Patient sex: F
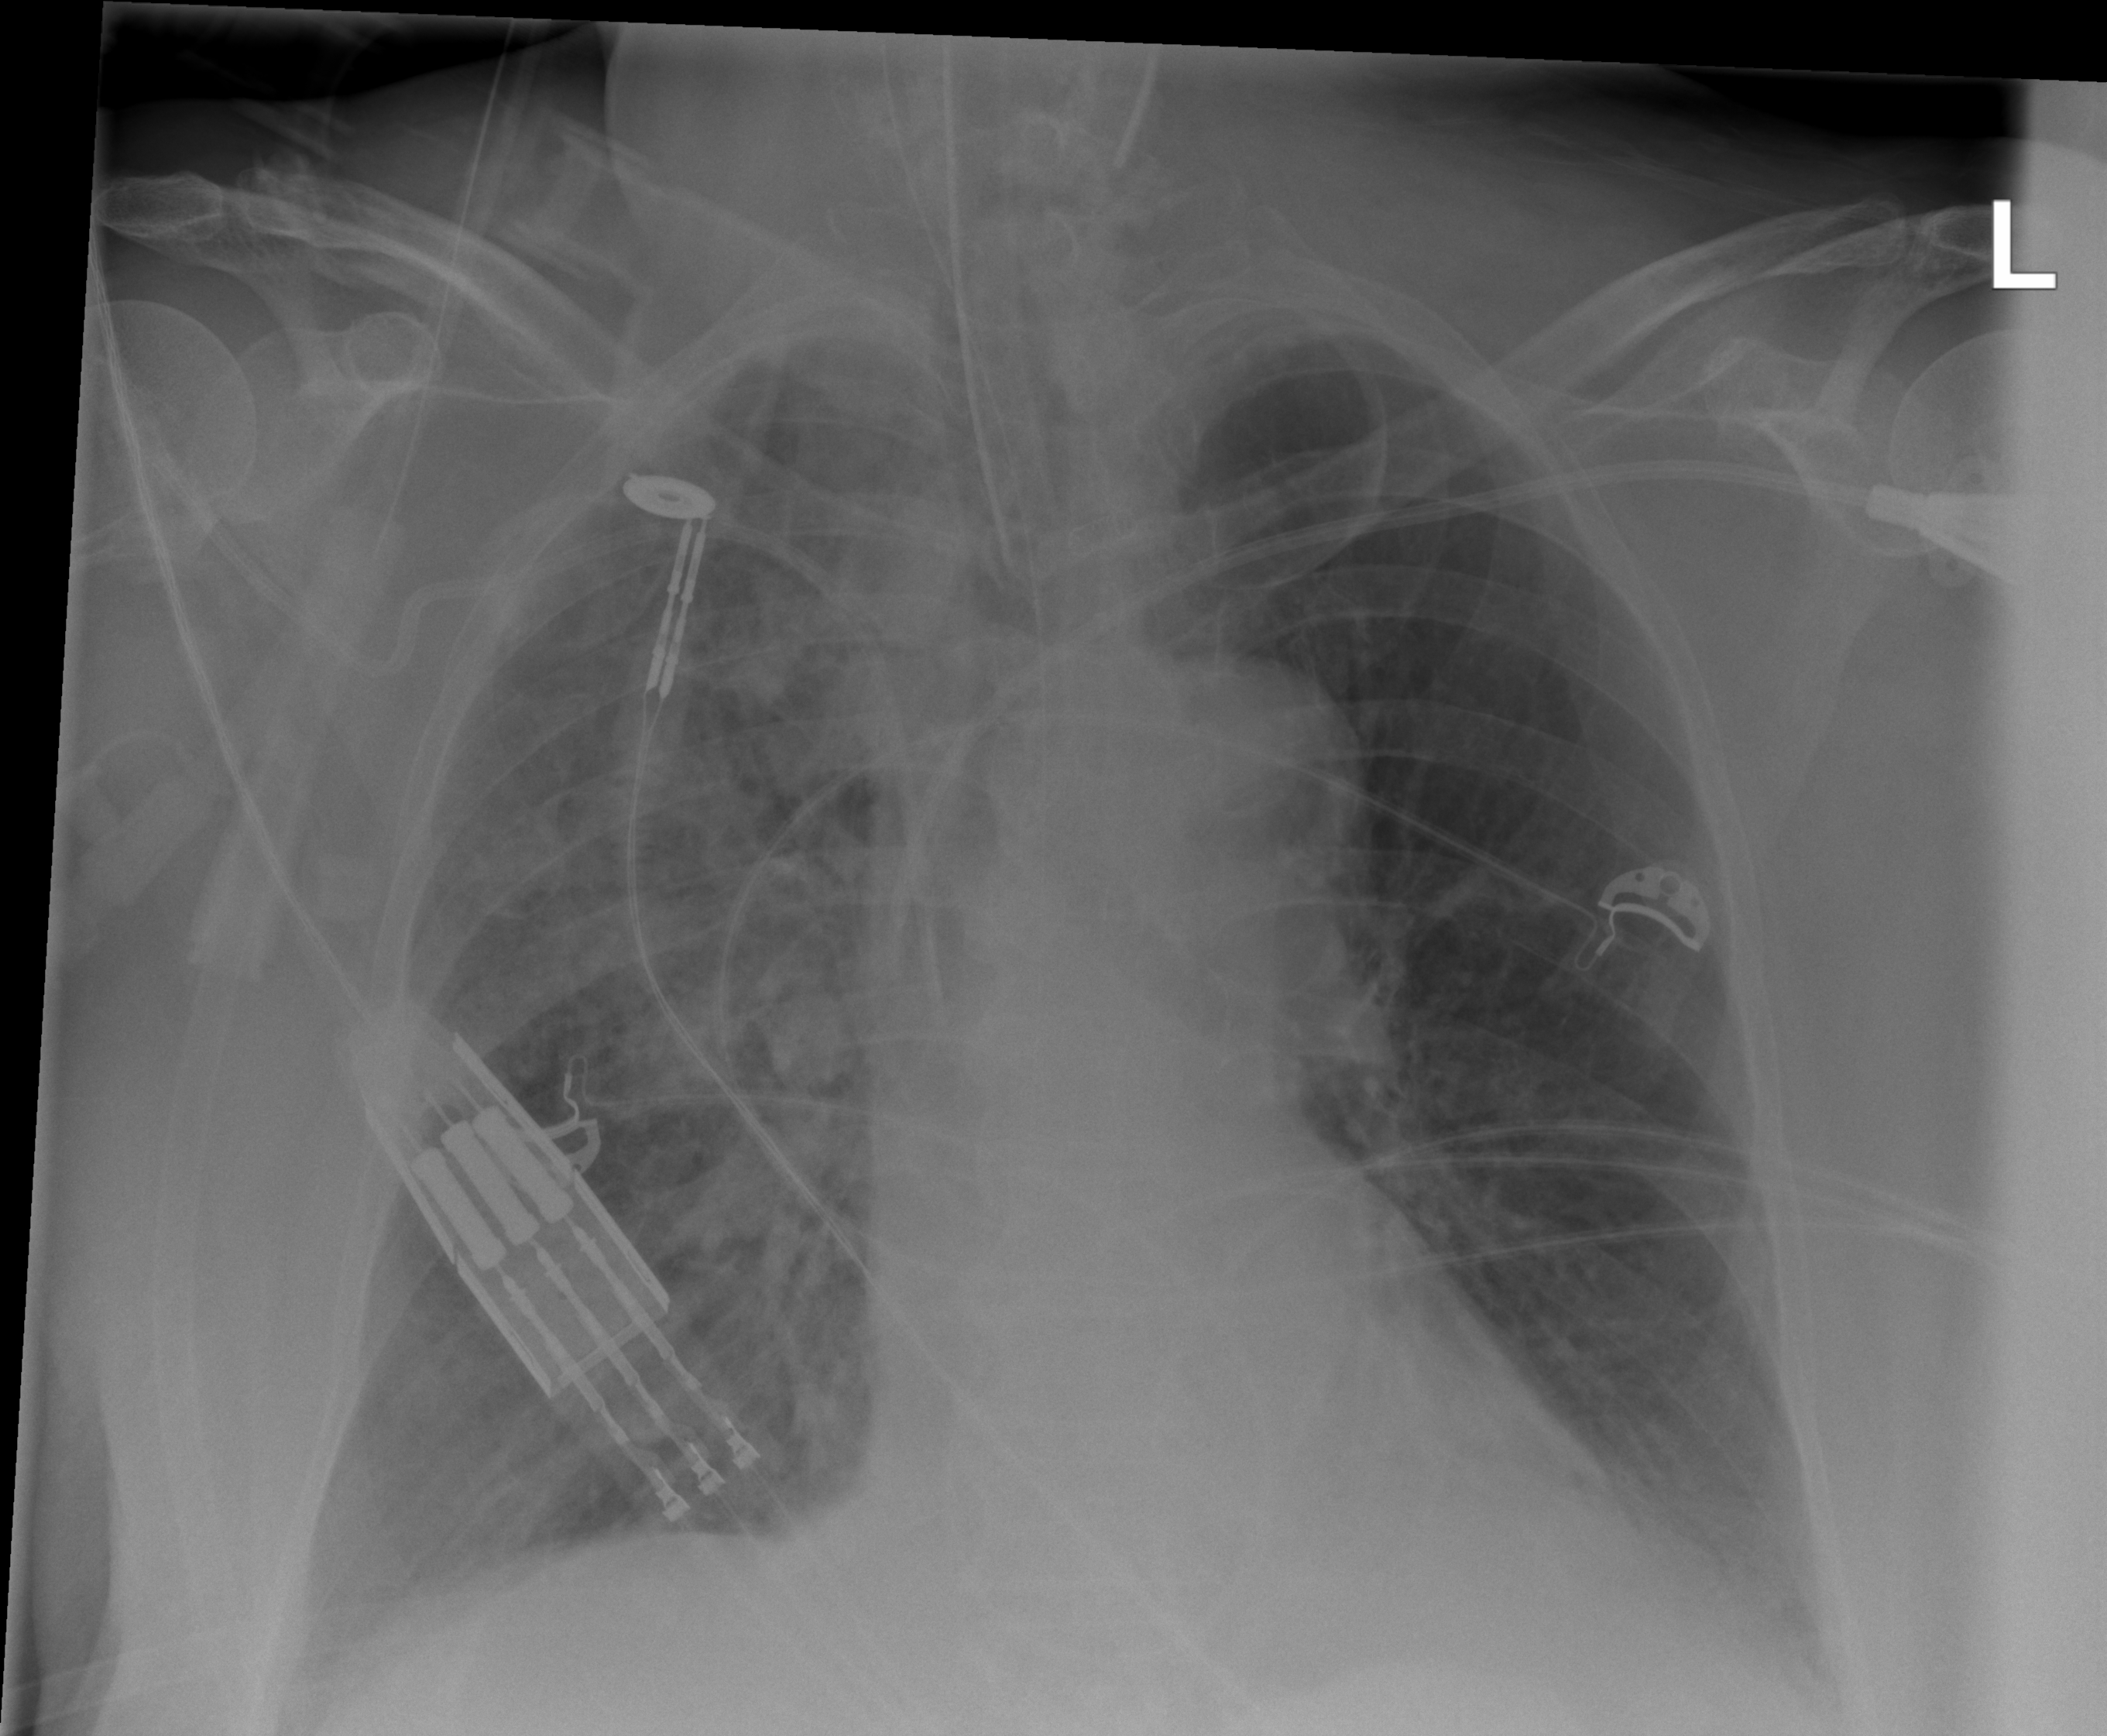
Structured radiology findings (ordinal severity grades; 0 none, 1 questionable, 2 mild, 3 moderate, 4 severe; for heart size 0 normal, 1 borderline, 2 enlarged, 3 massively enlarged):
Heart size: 1
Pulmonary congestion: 0
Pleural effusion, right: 1
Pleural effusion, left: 1
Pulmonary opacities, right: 3
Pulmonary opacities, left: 0
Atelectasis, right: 3
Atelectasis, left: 0